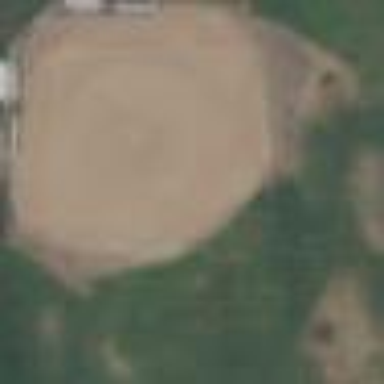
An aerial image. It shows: Baseball pitch for leisure land.